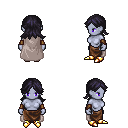
a pixel art fantasy rpg character, female body template, dark elf, purple skin, gray cape, robe skirt, raven loose hair, leather bracers, gold boots, four views (front, back, left, right), 2x2 character sprite sheet, small pixel art, hard edges, no anti-aliasing